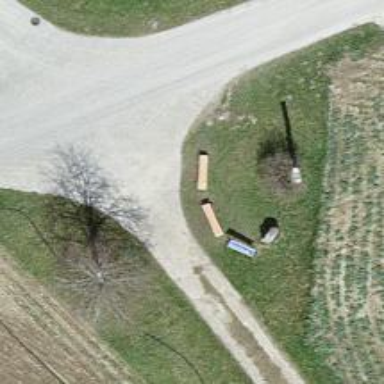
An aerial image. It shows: Bench.